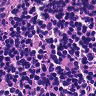
Metastatic tissue present: no